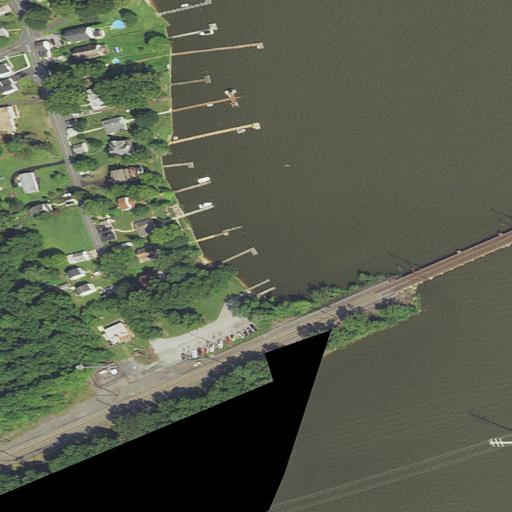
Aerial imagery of beach in Maryland named Willoughby Beach containing open water, low intensity development, deciduous forest, open development, medium intensity development, herbaceous wetlands, woody wetlands, and barren land